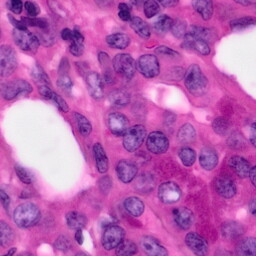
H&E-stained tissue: Pancreatic